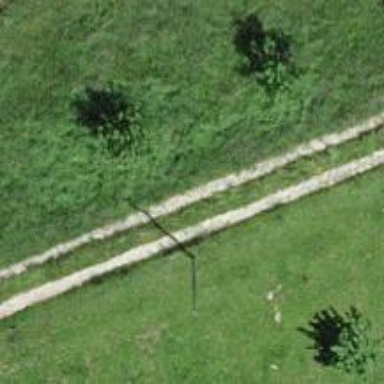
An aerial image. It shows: Power pole.